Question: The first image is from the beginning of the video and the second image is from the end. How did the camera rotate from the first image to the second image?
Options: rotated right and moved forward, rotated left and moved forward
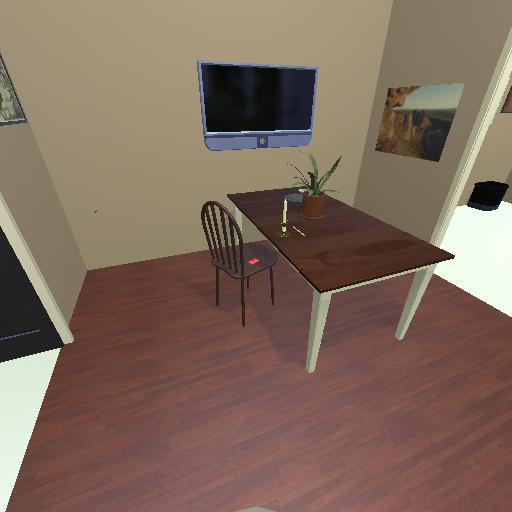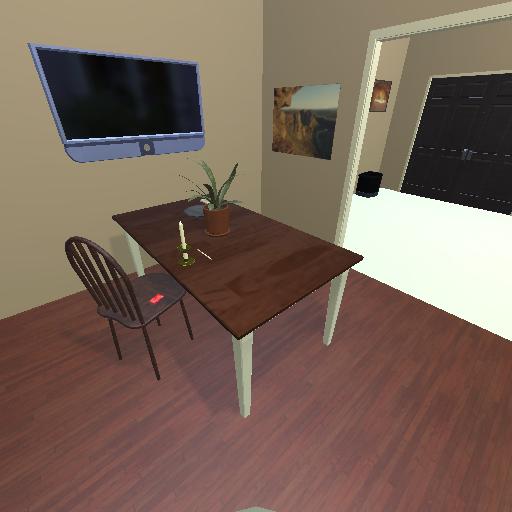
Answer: rotated right and moved forward